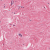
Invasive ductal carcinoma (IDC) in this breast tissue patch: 0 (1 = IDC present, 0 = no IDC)